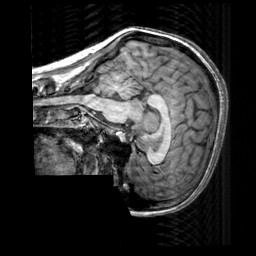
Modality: T1w
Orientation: sagittal
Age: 23
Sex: female
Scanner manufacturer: siemens
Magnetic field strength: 3 T
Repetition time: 2.3 s
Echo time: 0.00303 s